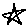
Label: star